Field crop: tomato
Growth stage: 2
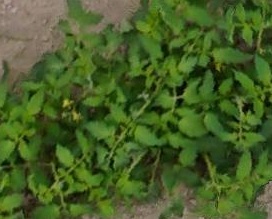
Species: tomato